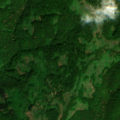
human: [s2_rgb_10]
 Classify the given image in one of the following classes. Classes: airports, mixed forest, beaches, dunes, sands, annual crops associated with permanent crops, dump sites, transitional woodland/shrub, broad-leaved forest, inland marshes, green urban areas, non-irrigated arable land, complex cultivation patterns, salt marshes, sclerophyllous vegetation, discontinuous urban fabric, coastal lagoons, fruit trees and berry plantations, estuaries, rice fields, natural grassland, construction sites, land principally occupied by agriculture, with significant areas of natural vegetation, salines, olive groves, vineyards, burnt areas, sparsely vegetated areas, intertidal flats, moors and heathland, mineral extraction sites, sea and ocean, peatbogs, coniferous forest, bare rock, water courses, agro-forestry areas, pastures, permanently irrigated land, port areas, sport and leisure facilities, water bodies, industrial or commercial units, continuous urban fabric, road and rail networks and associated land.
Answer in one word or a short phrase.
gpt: broad-leaved forest, transitional woodland/shrub